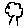
Label: tree